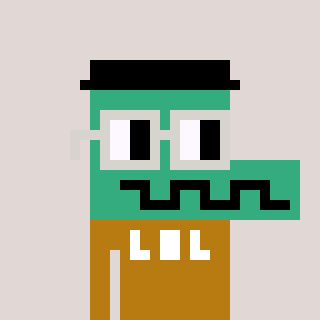
a pixel art character with square light gray glasses, a crocodile-shaped head and a gold-colored body on a warm background